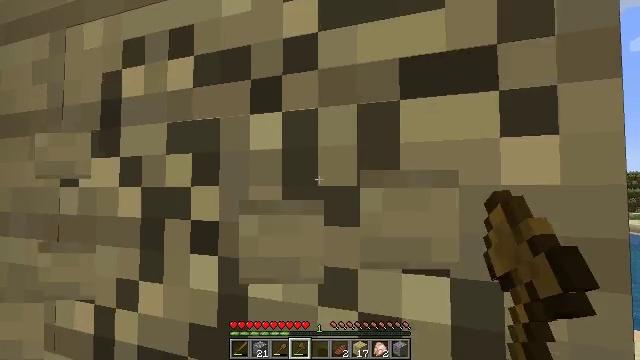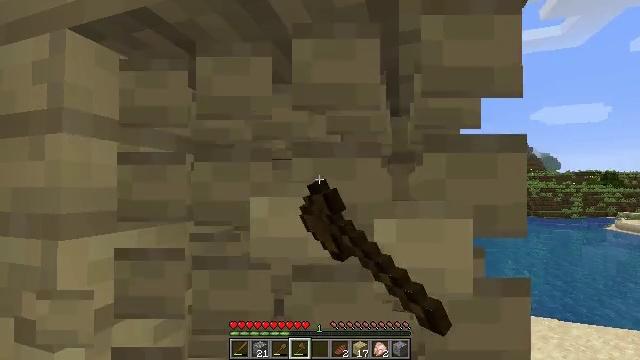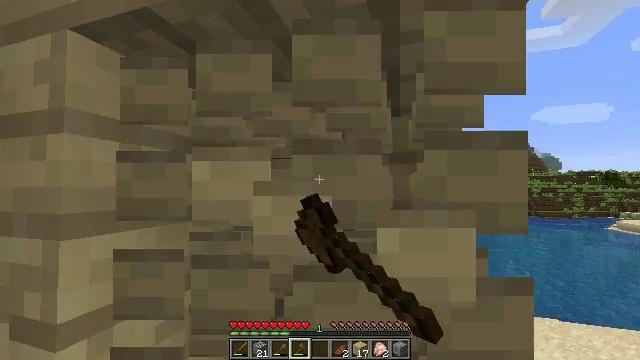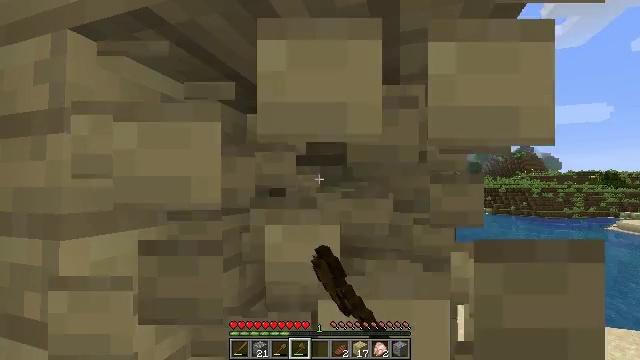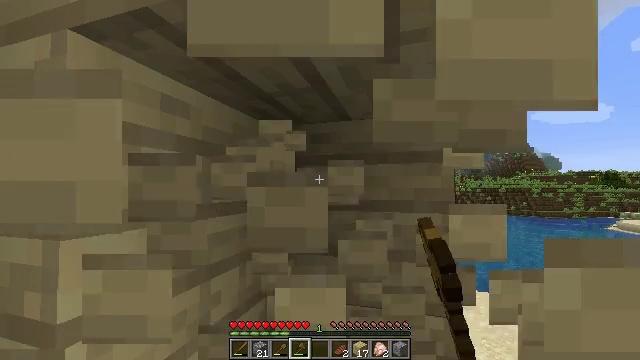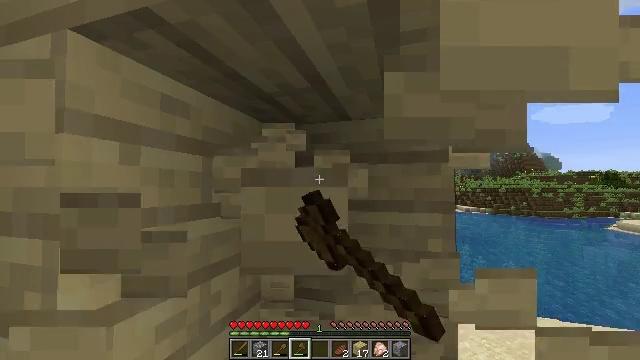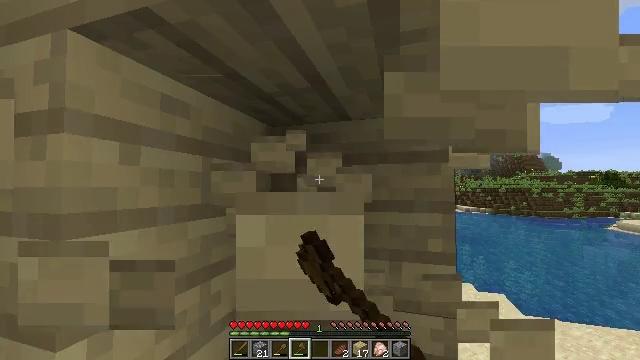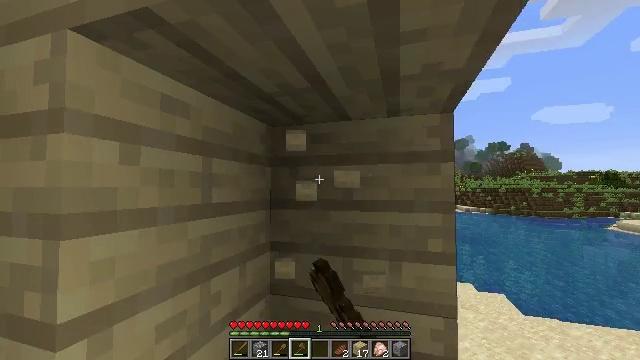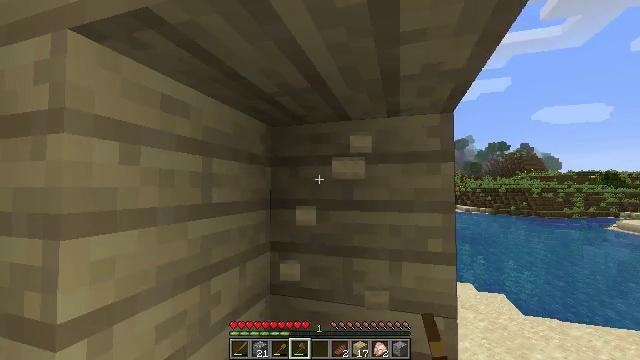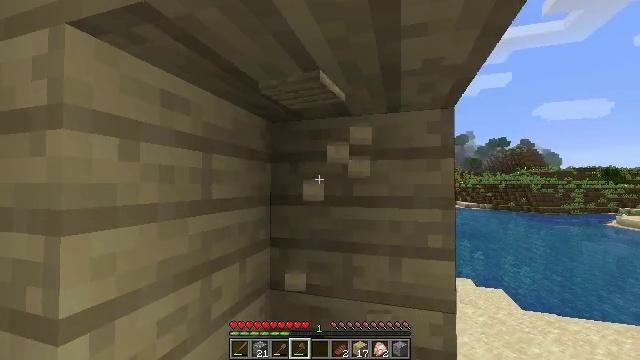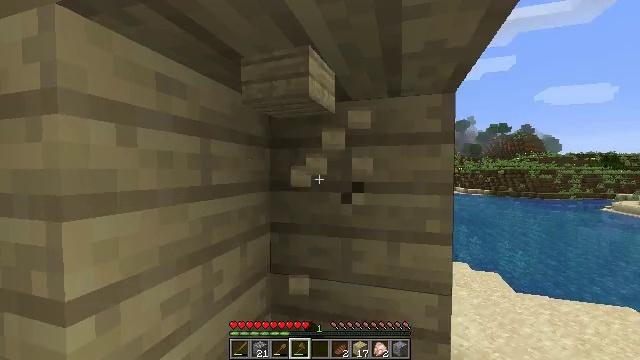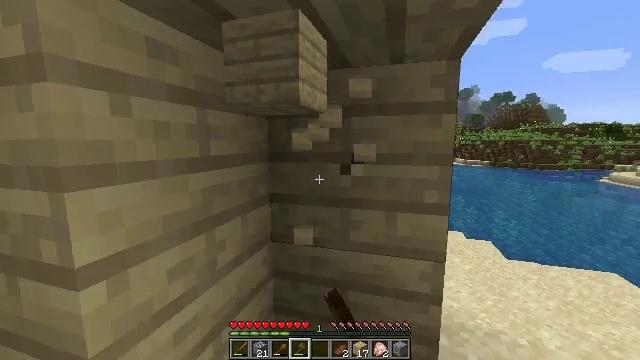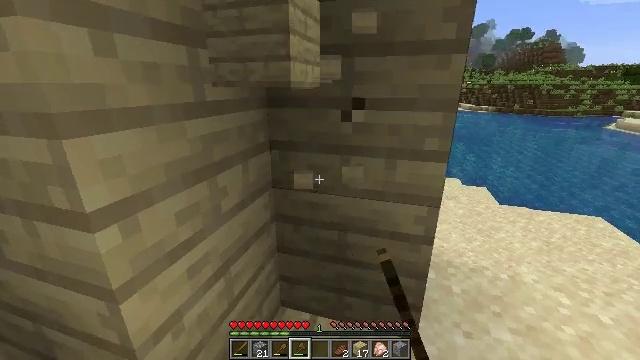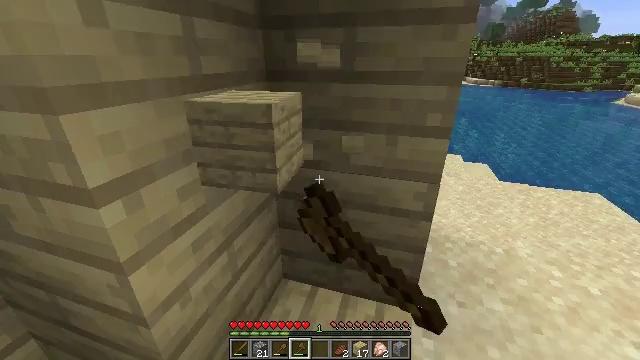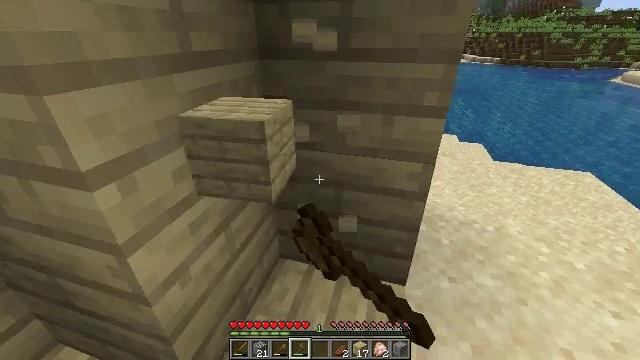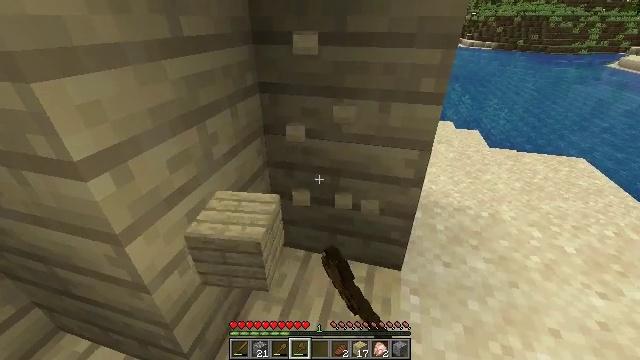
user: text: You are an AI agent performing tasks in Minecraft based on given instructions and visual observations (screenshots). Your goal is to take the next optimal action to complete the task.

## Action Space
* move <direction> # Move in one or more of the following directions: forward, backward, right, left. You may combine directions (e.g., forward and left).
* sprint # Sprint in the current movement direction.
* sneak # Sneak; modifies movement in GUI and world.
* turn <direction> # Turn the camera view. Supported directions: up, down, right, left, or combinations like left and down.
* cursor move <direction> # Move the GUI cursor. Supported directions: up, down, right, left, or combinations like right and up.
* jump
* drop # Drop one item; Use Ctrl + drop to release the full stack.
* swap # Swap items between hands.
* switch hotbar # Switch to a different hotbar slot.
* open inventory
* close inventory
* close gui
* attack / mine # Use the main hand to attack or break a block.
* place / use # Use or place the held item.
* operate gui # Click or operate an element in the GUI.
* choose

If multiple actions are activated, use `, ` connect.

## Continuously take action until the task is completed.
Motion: motion action
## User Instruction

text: Attack the birch planks to recycle them.
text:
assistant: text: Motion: attack / mine
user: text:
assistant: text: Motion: attack / mine
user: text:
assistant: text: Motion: attack / mine
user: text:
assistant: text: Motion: attack / mine
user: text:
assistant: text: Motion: attack / mine
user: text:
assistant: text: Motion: attack / mine
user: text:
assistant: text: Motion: attack / mine
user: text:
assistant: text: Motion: attack / mine
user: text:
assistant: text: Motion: attack / mine
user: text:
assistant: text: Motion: turn down, attack / mine
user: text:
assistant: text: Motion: turn down, attack / mine
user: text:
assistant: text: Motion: turn down, attack / mine
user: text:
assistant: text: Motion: turn down, attack / mine
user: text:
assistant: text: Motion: turn right and down, attack / mine
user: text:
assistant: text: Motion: turn down, attack / mine
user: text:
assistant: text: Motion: attack / mine
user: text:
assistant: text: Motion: attack / mine
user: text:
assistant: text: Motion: attack / mine
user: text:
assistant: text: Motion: attack / mine
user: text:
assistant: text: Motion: attack / mine
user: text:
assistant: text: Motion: attack / mine
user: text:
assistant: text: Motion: attack / mine
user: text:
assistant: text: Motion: attack / mine
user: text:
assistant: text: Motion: attack / mine
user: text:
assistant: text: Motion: attack / mine
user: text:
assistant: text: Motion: attack / mine
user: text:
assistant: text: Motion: attack / mine
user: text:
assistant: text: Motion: attack / mine
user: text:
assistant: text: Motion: attack / mine
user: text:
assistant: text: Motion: attack / mine